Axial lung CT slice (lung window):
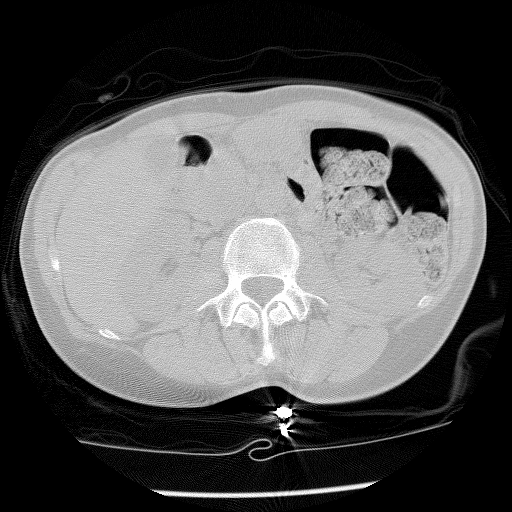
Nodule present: no